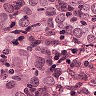
Metastatic tissue present: yes